Электромагнитные волны играют важную роль в нашей жизни. Многие успехи связаны со свойствами распространения радиоволн. В этом эксперименте Вы должны исследовать распространение радиоволн в воде, воздухе и волноводах. $\textbf{Оборудование}$ - Излучатель монохроматических радиоволн в водозащитном кожухе (частота находится в диапазоне от 200 МГц до 5 ГГц), обозначенный буквой «А» на рис. 1; положение источника волн показано на рисунке пунктирной линией. Он объединен в пару с приемником «В», который измеряет мощность принимаемой электромагнитной волны Р и показывает результат в децибелах [децибелы = $10 \log_{10}\left (\cfrac{P}{1~мВт}\right)$]. Приемник производит измерения каждые 15 секунд. Положение датчика отмечено красным треугольником на приборе. \textbf{Внимание! Приемник не защищен от воды! Корпус излучателя является водозащитным и герметичным; Вы не должны открывать его!} - Набор металлических трубок “C” различных диаметров (внутренние диаметры $d_1=41~мм, d_2=46~мм, d_3=59~мм, d_4=100~мм$). - Пластиковая трубка “D”, у которой один конец герметизирован заглушкой. - Пластиковая коробка “E” с плоским дном. Сдвиг фазы радиоволн при прохождении через стенки коробки можно не учитывать. - Рулон алюминиевой пленки “F” - Четыре куска пенопласта “G”, из которых Вы можете сделать экранирующий держатель для излучателя, как показано на рис. 2. - Линейка “H”. - Пластиковое ведро с водой “I”, кувшин “J”, пластиковая чашка “K”, салфетки “L”. - Тонкая веревка “M”, клипса “N”, рулон клейкой ленты “O”, резинки “P”, деревянный стержень “Q”.
Какова наименьшая мощность, измеряемая приемником (в мВт)?
Определите длину радиоволны в воде. Вы можете использовать установку, показанную на рис. 2. В следующем задании Вы будете изучать распространение волн в металлических трубках, в которых находятся вода или воздух. В этом случае $$\vec{E}=\vec{E}_{0}(r, \varphi) e^{-\alpha z} e^{i(k z-\omega t)}$$ Здесь $\vec E$ — вектор напряженности электрического поля, $\alpha$ — коэффициент поглощения из-за диссипации в среде (для воды $\alpha>0$, для воздуха $\alpha=0$), $r, \varphi, z$ — цилиндрические координаты, $i$ — мнимая единица. Функция $\vec E_0(r, \varphi)$ представляет собой стоячую волну в сечении волновода. Различные стоячие волны в сечении соответствуют различным модам (типам колебаний) распространения волн в волноводе. Дисперсионное соотношение для волн в волноводе задается так: $$\omega^{2}=\left(k_{\star}^{2}+k^{2}\right) c^{2},$$ Здесь $c$ — скорость света в среде, заполняющей волновод, $k_\star$ — положительная константа, зависящая только от диаметра трубки и типа распространяющейся моды. В Вашем эксперименте все остальные распространяющиеся моды, кроме моды с наименьшим значением $k_\star$ можно игнорировать. Обратите внимание на то, что волна может распространяться в волноводе без поглощения (с действительным волновым вектором $k$) только если частота колебаний достаточно высока, $\omega\ge ck_\star$. Уравнения выше остаются пригодными для меньших частот, при этом волновой вектор $k = i\mu$ — чисто мнимый. Это приводит к затухающей (исчезающей) моде.
Определите коэффициент затухания $\alpha$ в воде. $\textit{Подсказка:}$ радиоволны могут распространяться вдоль пластиковой трубки, если она заполнена водой и тщательно завернута в алюминиевую фольгу; используйте клейкую пленку, чтобы трубка не упала.
Установите излучатель в алюминиевую трубку диаметром $d_1=46~мм$ и исследуйте, как мощность $P$ принимаемых приемником волн на выходе из трубки зависит от расстояния $z$ между излучателем и выходом из трубки. Из измерений $P$ как функции от $z$ определите значение параметра $\mu$ затухающей моды.
Проведите серию измерений, чтобы определить, как параметр $\mu$ зависит от диаметра $d$ трубки. Предложите функциональную зависимость между этими параметрами и проверьте экспериментально Вашу гипотезу.
Определите длину радиоволн в воздухе и вычислите показатель преломления воды для радиоволн.
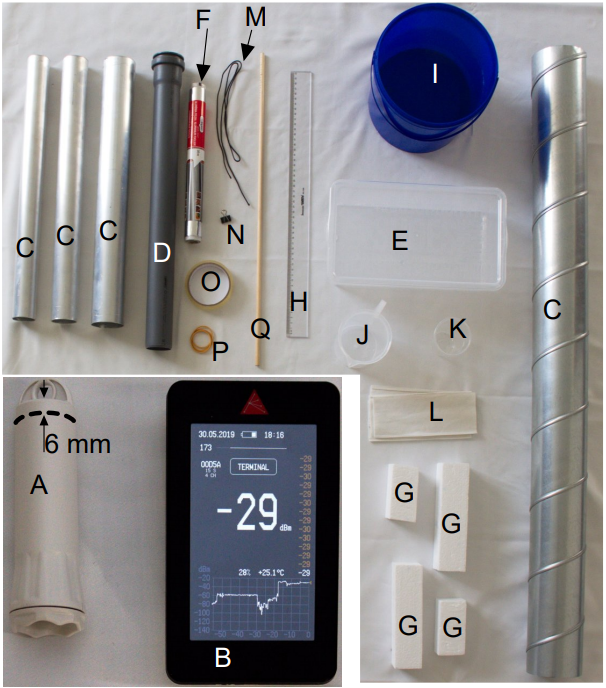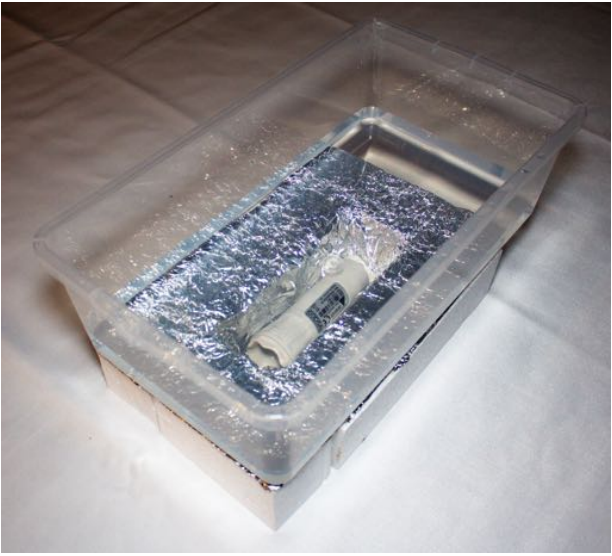
Какова наименьшая мощность, измеряемая приемником (в мВт)?

Определите длину радиоволны в воде. Вы можете использовать установку, показанную на рис. 2.

Определите коэффициент затухания $\alpha$ в воде.  $\textit{Подсказка:}$ радиоволны могут распространяться вдоль пластиковой трубки, если она заполнена водой и тщательно завернута в алюминиевую фольгу; используйте клейкую пленку, чтобы трубка не упала.

Установите излучатель в алюминиевую трубку диаметром $d_1=46~мм$ и исследуйте, как мощность $P$ принимаемых приемником волн на выходе из трубки зависит от расстояния $z$ между излучателем и выходом из трубки. Из измерений $P$ как функции от $z$  определите значение параметра $\mu$ затухающей моды.

Проведите серию измерений, чтобы определить, как параметр $\mu$ зависит от диаметра $d$ трубки. Предложите функциональную зависимость между этими параметрами и проверьте экспериментально Вашу гипотезу.

Определите длину радиоволн в воздухе и вычислите показатель преломления воды для радиоволн.
Темы:
E, Волны, 2019, Электромагнитные волны, Европейские, Дисперсия